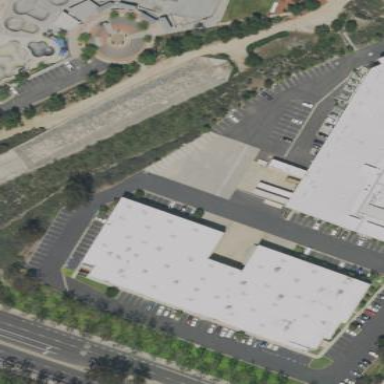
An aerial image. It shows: Commercial building.